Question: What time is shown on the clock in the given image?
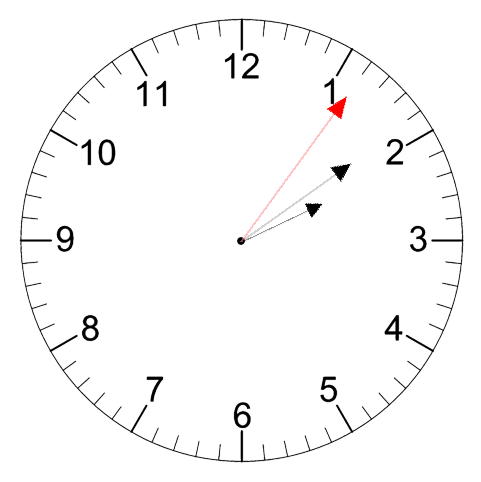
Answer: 02:09:06